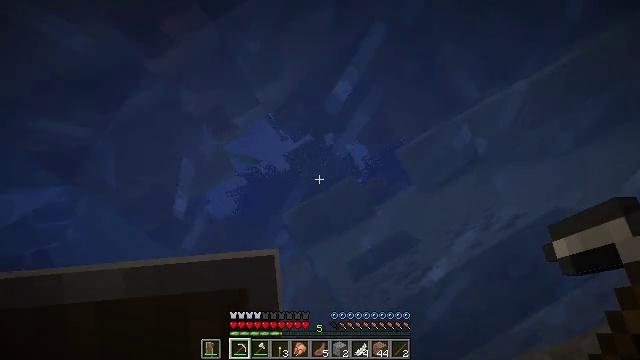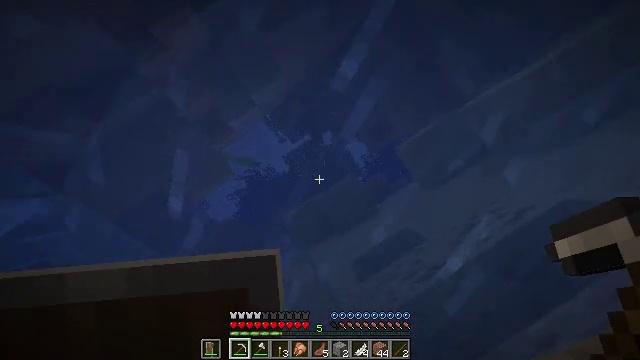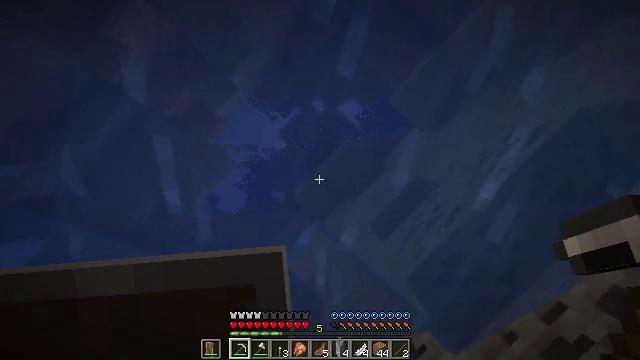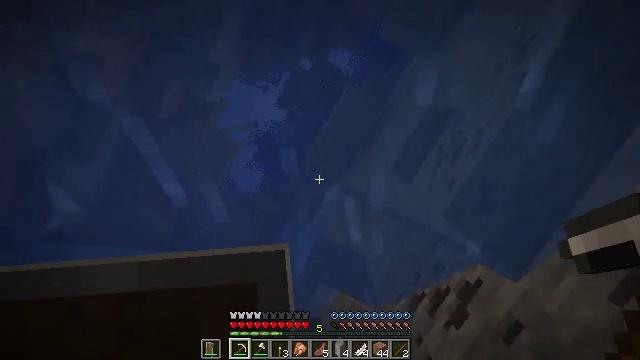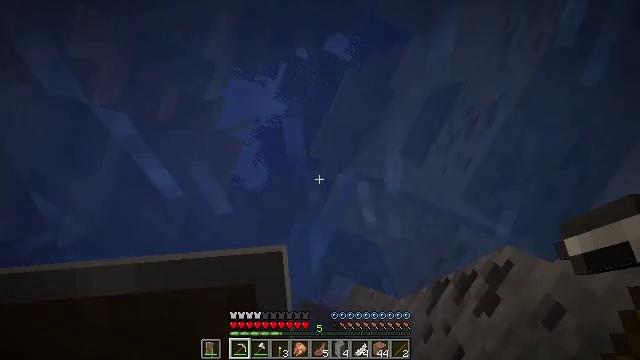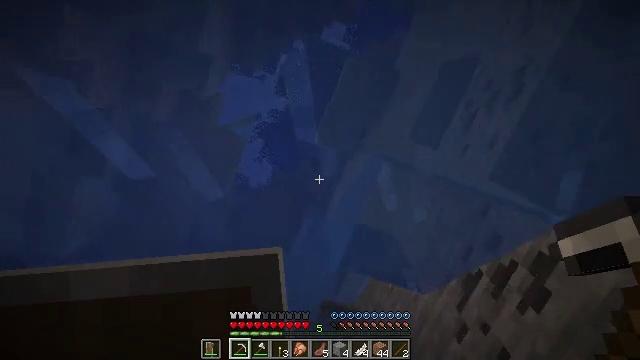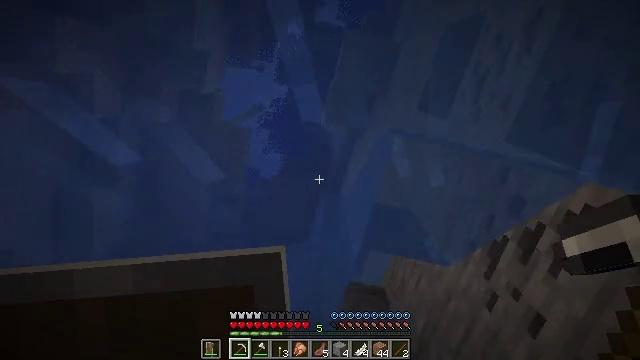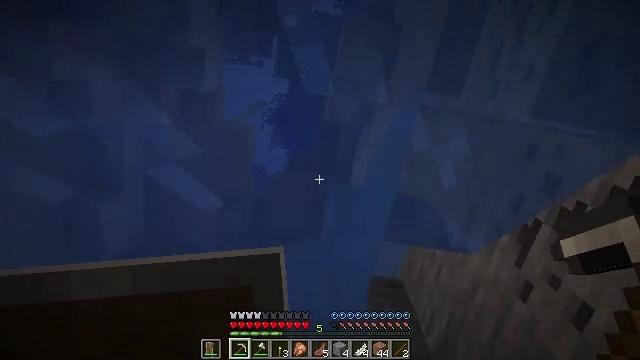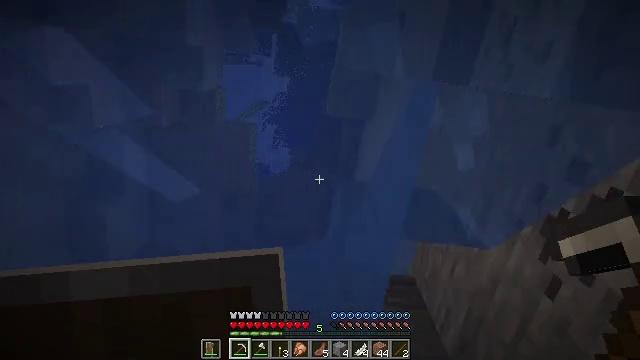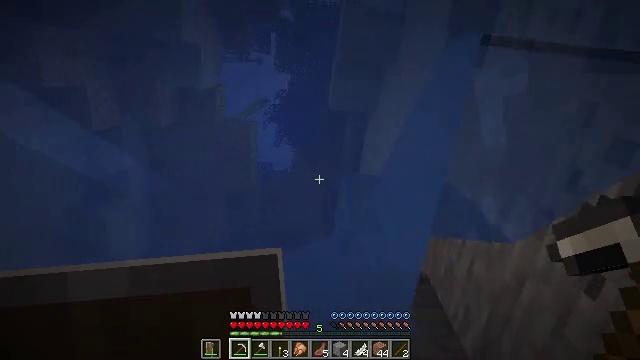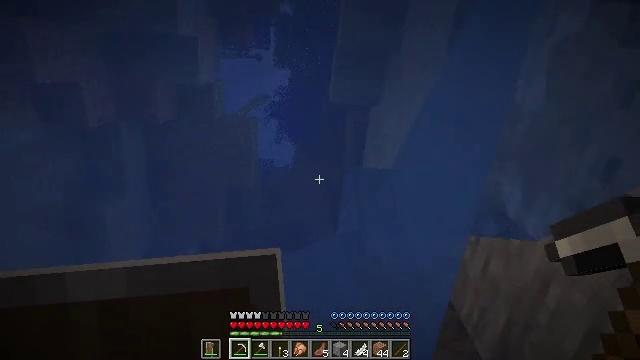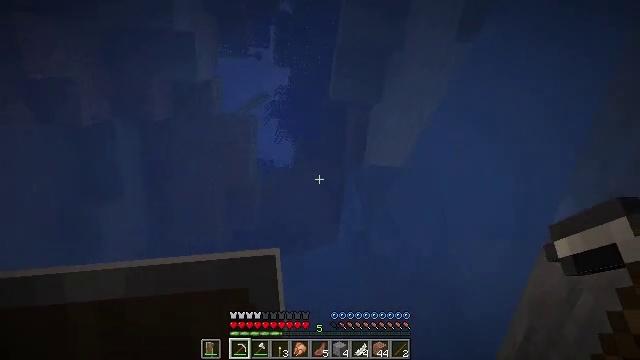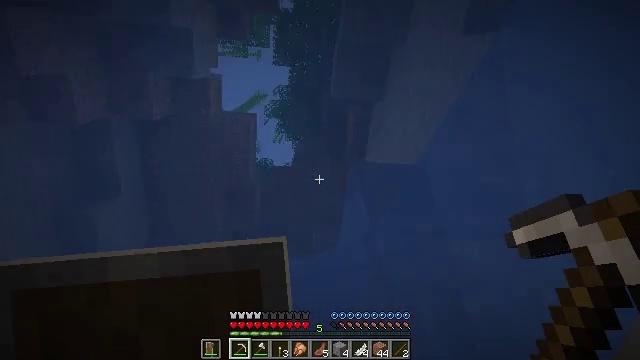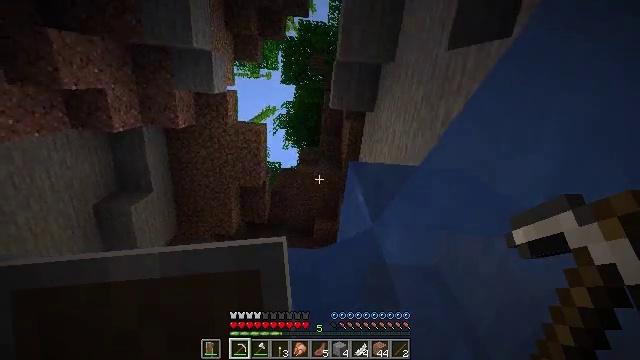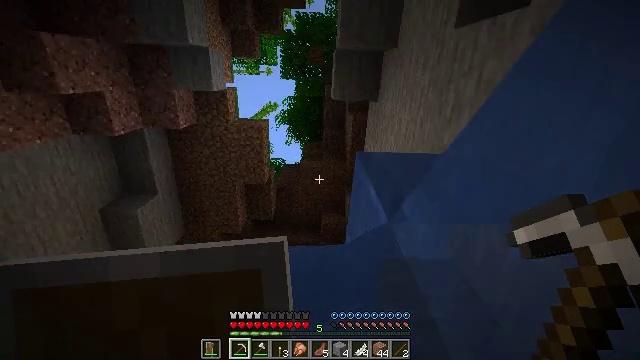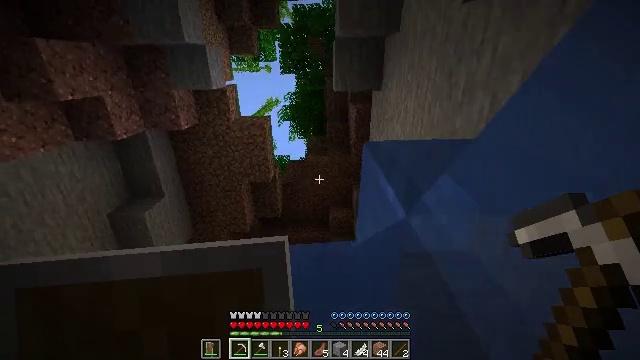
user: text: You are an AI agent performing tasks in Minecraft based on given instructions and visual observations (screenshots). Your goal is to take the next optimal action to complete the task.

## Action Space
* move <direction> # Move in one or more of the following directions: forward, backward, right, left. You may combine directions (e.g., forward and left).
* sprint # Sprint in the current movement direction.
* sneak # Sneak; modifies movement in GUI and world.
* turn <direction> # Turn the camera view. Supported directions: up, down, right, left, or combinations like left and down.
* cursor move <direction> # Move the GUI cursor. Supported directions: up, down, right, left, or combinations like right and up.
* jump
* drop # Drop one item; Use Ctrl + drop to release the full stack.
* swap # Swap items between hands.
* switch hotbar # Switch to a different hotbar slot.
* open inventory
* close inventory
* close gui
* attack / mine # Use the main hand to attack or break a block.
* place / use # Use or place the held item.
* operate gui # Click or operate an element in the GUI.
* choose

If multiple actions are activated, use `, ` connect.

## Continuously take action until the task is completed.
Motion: motion action
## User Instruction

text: Get granite from underground.
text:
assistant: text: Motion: move forward, turn left, jump
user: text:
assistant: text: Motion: move forward, turn left and down, jump
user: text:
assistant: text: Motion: move forward, turn left and down, jump
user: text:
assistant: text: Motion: move forward, turn left and down, jump
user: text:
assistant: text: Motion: move forward, turn left and down, jump
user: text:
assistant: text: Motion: move forward, turn left and down, jump
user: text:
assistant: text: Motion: move forward, turn left and down, jump
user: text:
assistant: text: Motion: move forward, turn left, jump
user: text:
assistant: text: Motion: move forward, turn left, jump
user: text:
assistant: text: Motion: move forward, jump
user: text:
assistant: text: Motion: move forward, jump
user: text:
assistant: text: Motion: move forward, jump
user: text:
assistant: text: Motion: move forward, jump
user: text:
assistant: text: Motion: move forward, turn left and down, jump
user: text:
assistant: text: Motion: move forward, turn left and down, jump
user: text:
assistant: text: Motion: move forward, turn left, jump
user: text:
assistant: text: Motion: move forward, jump
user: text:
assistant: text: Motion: move forward, turn down, jump
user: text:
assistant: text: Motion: move forward, turn right and down, jump
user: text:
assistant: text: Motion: move forward, turn right and down, jump
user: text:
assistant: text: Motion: move forward, jump
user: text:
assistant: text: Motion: move forward, jump
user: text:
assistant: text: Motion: move forward, jump
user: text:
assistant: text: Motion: move forward, jump
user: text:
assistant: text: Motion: move forward, jump
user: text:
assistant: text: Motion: move forward, turn down, jump
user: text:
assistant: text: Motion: move forward, turn down, jump
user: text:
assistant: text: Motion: move forward, turn down, jump
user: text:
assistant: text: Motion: move forward, turn right and down, jump
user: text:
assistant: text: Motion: move forward, turn right and down, jump